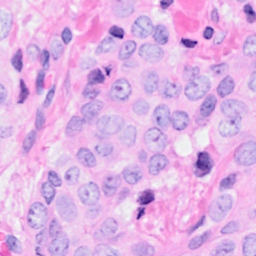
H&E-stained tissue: Breast